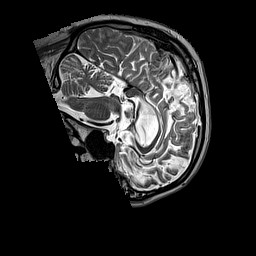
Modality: T2w
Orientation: sagittal
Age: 50
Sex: male
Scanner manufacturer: siemens
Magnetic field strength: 3 T
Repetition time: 3.2 s
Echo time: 0.212 s